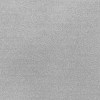
Atmospheric dust classification: dusty